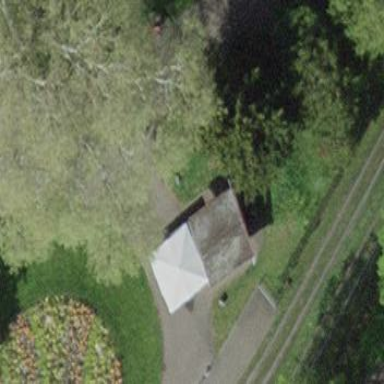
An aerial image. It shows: Kiosk shop.